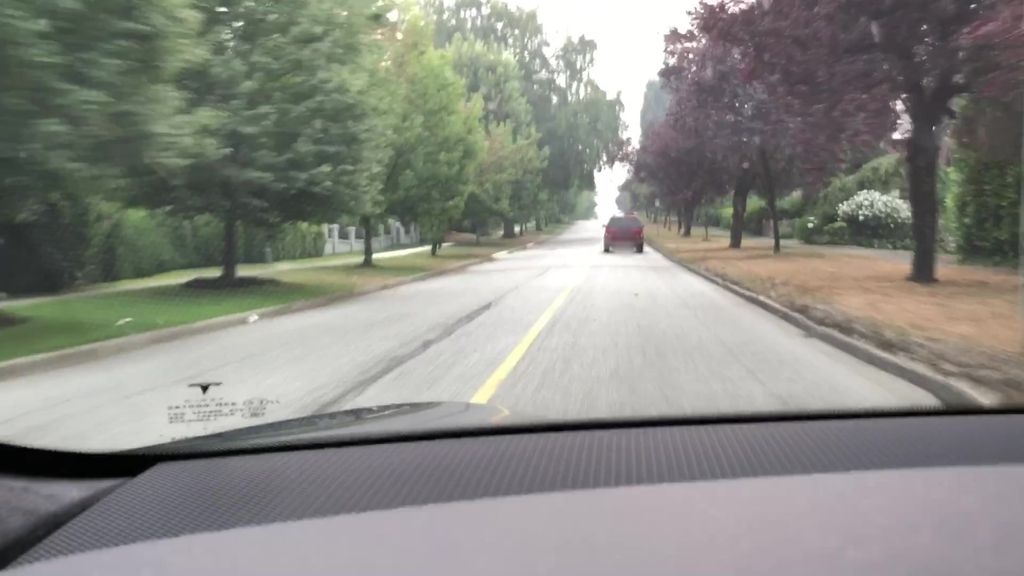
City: vancouver